Question: I'm trying to help a server admin grant me access to a TFS project as a developer, but we're getting error messages as we go.
I've been made a local administrator on the server where TFS resides, but when I attempt to go into the TFS console to grant myself rights as a developer, I'm getting the included error display, below:

How do I give myself the appropriate permissions to administer TFS?
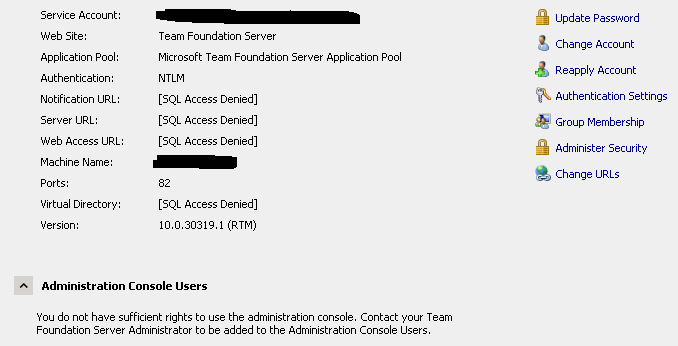
Answer: There are two things you should check here:
1. Make sure you are running the console as administrator.
2. Make sure you have permissions to directly talk to SQL. This is usually set through the security folder in SQL Server Management Studio. You will need read/write privileges to the Tfs_Configuration database and all of the collection databases.
2 is likely your problem given the error messages that are being shown.